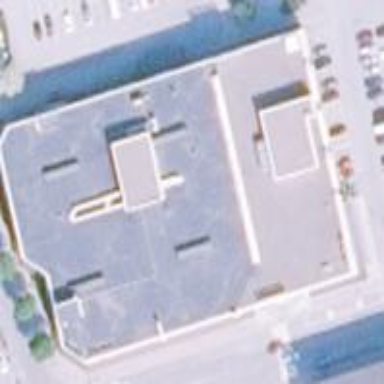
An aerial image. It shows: Flat-roofed beige retail building.